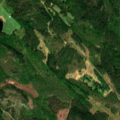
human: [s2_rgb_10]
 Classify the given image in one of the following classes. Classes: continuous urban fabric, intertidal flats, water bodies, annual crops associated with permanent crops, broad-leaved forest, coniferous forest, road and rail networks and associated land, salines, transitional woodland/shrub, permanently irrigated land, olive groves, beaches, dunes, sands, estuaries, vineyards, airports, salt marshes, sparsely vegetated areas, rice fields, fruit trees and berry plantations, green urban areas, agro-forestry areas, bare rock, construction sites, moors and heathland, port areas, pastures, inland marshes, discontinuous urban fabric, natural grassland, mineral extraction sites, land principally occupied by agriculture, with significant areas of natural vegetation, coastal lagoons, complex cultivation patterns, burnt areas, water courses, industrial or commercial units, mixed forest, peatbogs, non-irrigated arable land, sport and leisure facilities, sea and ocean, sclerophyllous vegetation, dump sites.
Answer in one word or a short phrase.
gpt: land principally occupied by agriculture, with significant areas of natural vegetation, coniferous forest, mixed forest, transitional woodland/shrub